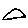
Label: triangle